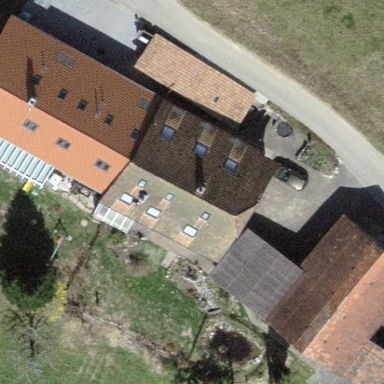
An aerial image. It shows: Farmyard area.